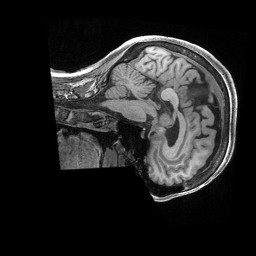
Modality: T1w
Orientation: sagittal
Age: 66
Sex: female
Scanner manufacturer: siemens
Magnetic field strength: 3 T
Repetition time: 2.4 s
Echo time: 0.00228 s